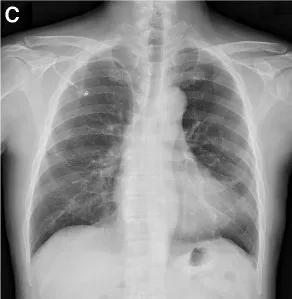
Chest image findings before and after 6 cycles of chemotherapy. (C) x-ray image showed normal heart size without pleural effusion.
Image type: radiology (x_ray)